九年级 · 度量几何学
小鹏学完解直角三角形知识后, 给同桌小䎦出了一道题: “如图所示, 把一张长方形卡片 $A B C D$放在每格宽度为 $12 \mathrm{~mm}$ 的横格纸中, 恰好四个顶点都在横格线上, 已知 $\alpha=36^{\circ} ，$ 则长方形卡片的周长为 $m m . "($ 精确到 $1 \mathrm{~mm})$

(参考数据: $\sin 36^{\circ} \approx 0.60, \cos 36^{\circ} \approx 0.80$, $\left.\tan 36^{\circ} \approx 0.75\right)$
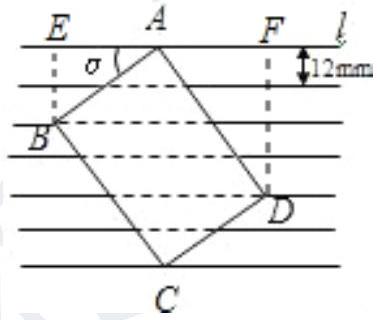
答案: 200
解析: 作 $B E \perp l$ 于点 $E, D F \perp l$ 于点 $F$.

$$
\begin{aligned}
\because \alpha+\angle D A F= & 180^{\circ}-\angle B A D=180^{\circ}-90^{\circ}=90^{\circ}, \\
& \angle A D F+\angle D A F=90^{\circ} \\
& \therefore \angle A D F=\alpha=36^{\circ} .
\end{aligned}
$$

根据题意, 得 $B E=24 \mathrm{~mm}, D F=48 \mathrm{~mm}$.

在Rt $\triangle A B E$ 中, $\sin \alpha=\frac{B E}{A B}$,

$$
\therefore A B=\frac{B E}{\sin 36^{\circ}}=\frac{24}{0.60}=40 \mathrm{~mm}
$$

在Rt $\triangle A D F$ 中, $\cos \angle A D F=\frac{D F}{A D}$,

$\therefore A D=\frac{D F}{\cos 36^{\circ}}=\frac{48}{0.80}=60 \mathrm{~mm}$.

$\therefore$ 矩形 $A B C D$ 的周长 $=2(40+60)=200 \mathrm{~mm}$.

故答案为 200 .